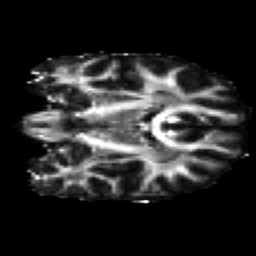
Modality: FA
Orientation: coronal
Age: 36
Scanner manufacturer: siemens
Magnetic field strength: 3 T
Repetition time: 2.2 s
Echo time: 0.084 s